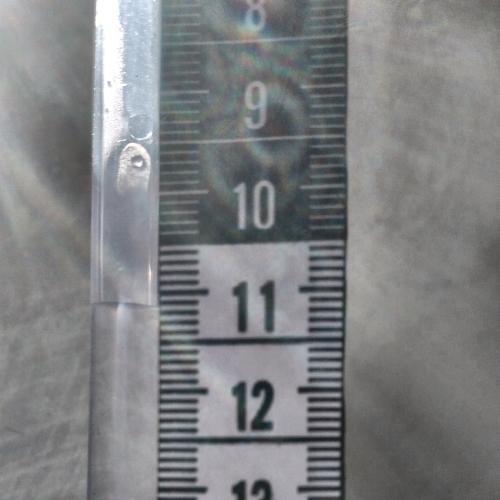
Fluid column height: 11.1 cm